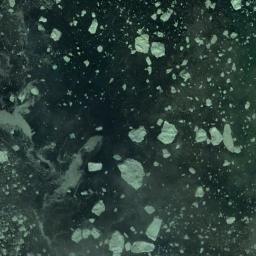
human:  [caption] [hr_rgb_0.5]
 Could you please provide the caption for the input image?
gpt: There are many ice on the light green sea .

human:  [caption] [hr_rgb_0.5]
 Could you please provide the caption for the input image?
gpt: A lot of small pieces of sea ice float in the deep blue sea .

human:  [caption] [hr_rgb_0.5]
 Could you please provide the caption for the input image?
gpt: There are different shapes of sea ice .

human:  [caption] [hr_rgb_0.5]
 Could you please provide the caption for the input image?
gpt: A group of sparse ice cubes floating on the blue sea .

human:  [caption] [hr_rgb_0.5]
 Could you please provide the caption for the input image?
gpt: There are many pieces of sea ice .